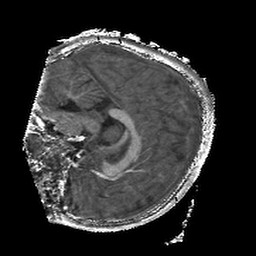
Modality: T1w
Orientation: sagittal
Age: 5
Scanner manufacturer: siemens
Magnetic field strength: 3 T
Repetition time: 2.4 s
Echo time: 0.00224 s